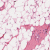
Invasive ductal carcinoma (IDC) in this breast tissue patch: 0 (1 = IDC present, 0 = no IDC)